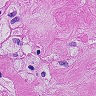
Metastatic tissue present: yes